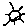
Label: sun